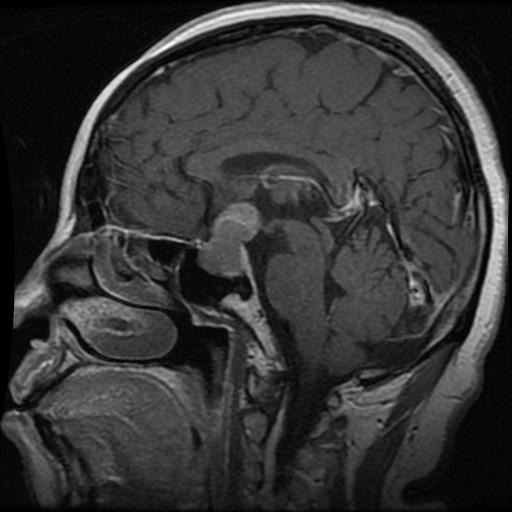
Label: pituitary